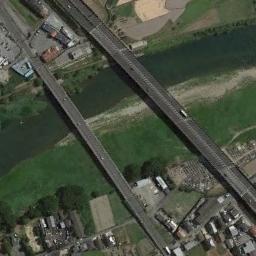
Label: bridge